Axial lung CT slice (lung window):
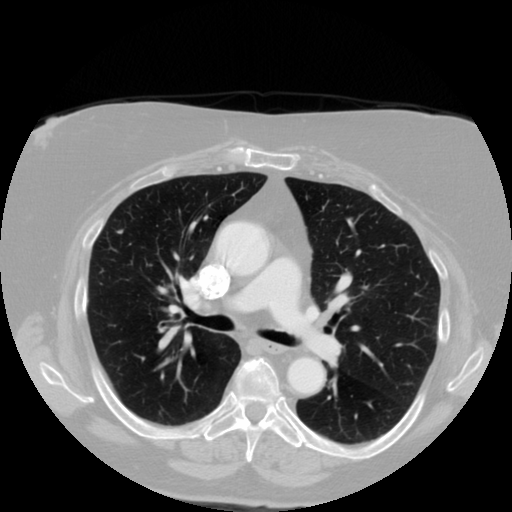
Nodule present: yes
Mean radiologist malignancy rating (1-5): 3